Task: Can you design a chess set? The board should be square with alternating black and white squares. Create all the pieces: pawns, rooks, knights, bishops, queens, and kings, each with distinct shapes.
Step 4415:
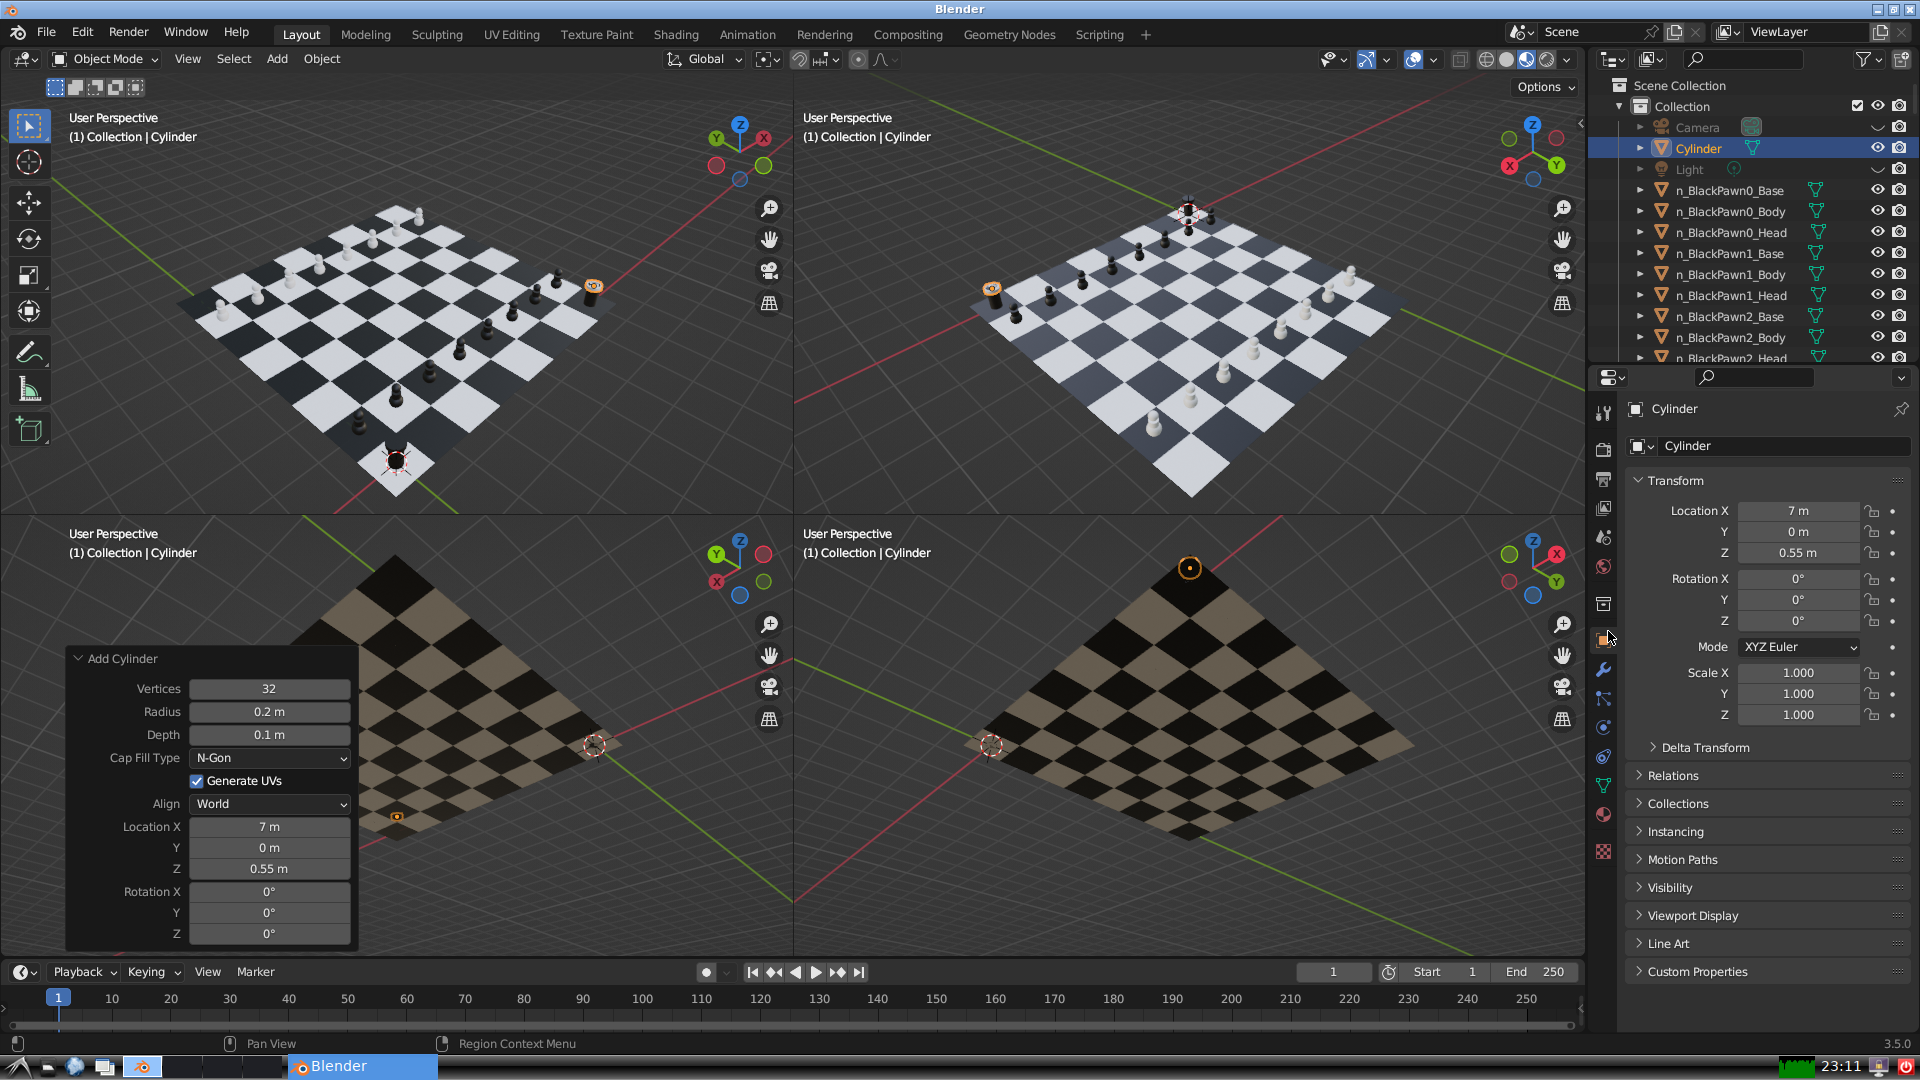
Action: {"mouse_move": [1732, 445]}